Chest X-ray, PA view. Patient: 49 years old, sex M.
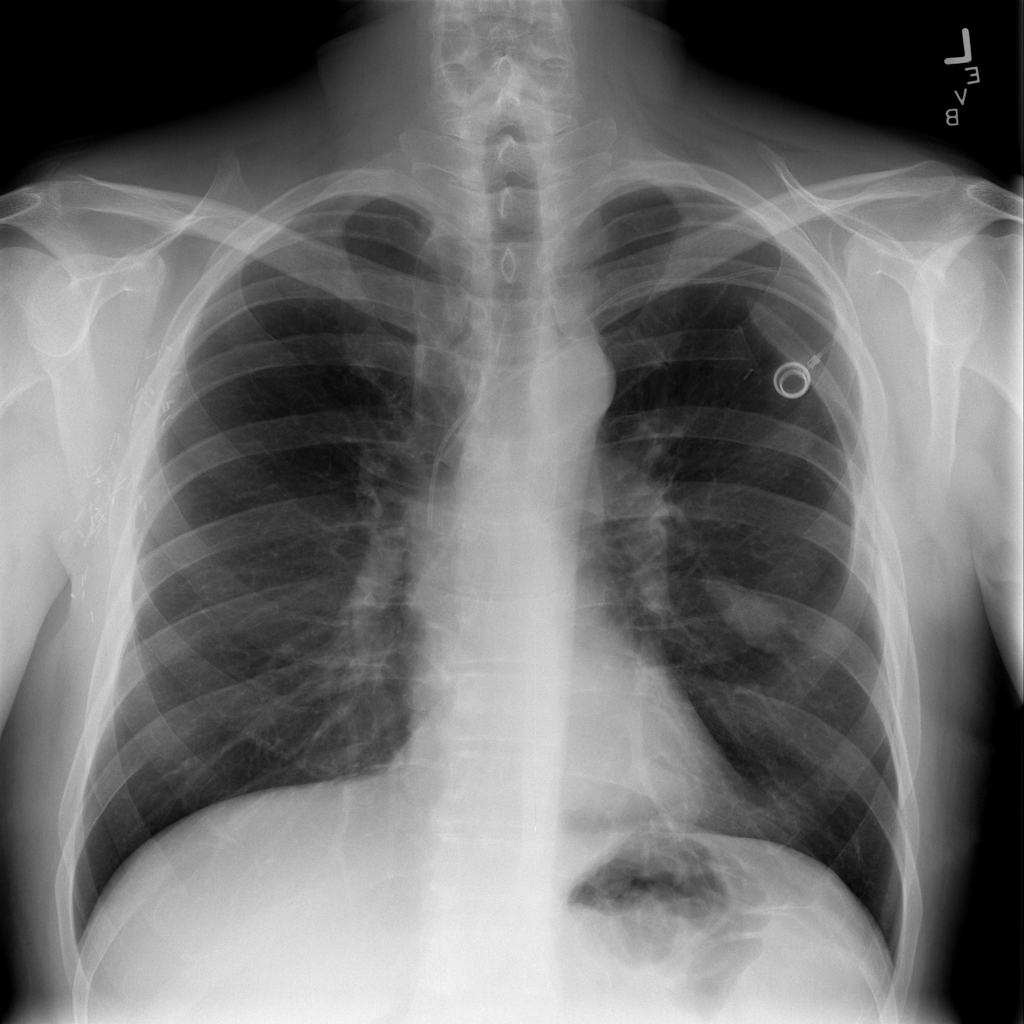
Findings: Atelectasis